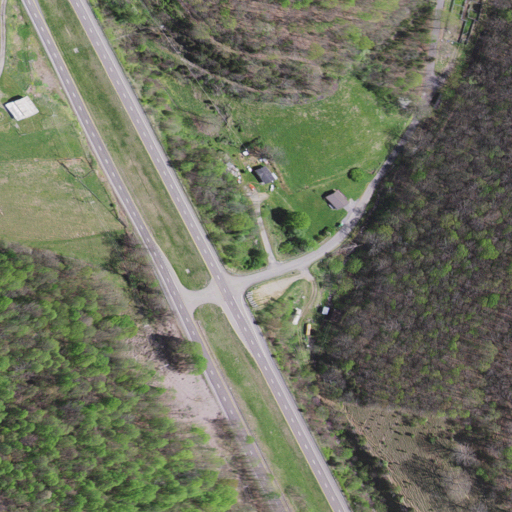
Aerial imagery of valley in Virginia named Fork Hollow containing deciduous forest, low intensity development, open development, pasture, and medium intensity development